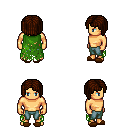
a pixel art fantasy rpg character, male body template, human, tanned skin, green tattered cape, teal pants, brown pageboy hairstyle, brown slippers, four views (front, back, left, right), 2x2 character sprite sheet, small pixel art, hard edges, no anti-aliasing